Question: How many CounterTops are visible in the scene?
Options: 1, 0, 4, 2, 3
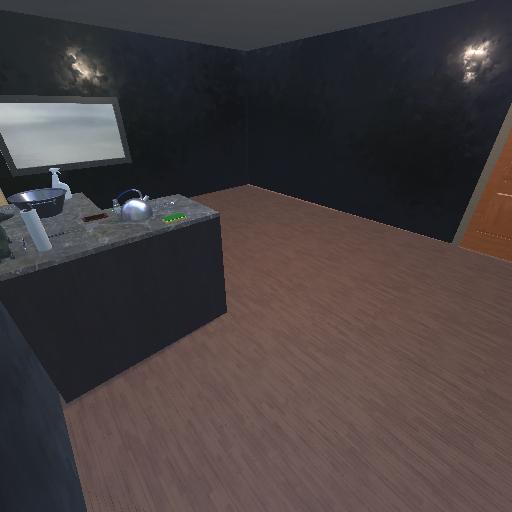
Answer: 1